Question: I need to change the color of my div button when the the user is logged in.

Once the user is logged in i want him seeing the "Download button" in red, like the "play now" button in the img.
This is the code now:
'''
#play_buttons
#instant_play.play_button
%p
= "#{t :"asiaplus.download_client"}"
.button
= "#{t :"asianplus.download_now"}"
#play_now.play_button
%p
%span.highlight
= "#{t :"asiaplus.web_based"}"
= "#{t :"asiaplus.live_dealer"}"
%a{:href => "#{live_casino_ho_lobby_asia_path(:tab => current_tab, :locale => current_locale)}", :class => "button", :title => "#{t :'asiaplus.play_now'}", :id => "ho_roulette"}
= "#{t :"asiaplus.play_now"}"
'''
'.button' is the class for the button "Download now" on the left and ':id => "ho_roulette"' gives the style for the "Play now" button on the right.
Ok this is my solution to achieve the Download now button style like the Play Now button when the user is logged in:
'''
#play_buttons
- if logged_in
#instant_play.play_button
%p
= "#{t :"asiaplus.download_client"}"
.button
= "#{t :"asianplus.download_now" :id => "ho_roulette"}"
#play_now.play_button
%p
%span.highlight
= "#{t :"asiaplus.web_based"}"
= "#{t :"asiaplus.live_dealer"}"
%a{:href => "#{live_casino_ho_lobby_asia_path(:tab => current_tab, :locale => current_locale)}", :class => "button", :title => "#{t :'asiaplus.play_now'}", :id => "ho_roulette"}
= "#{t :"asiaplus.play_now"}"
- else
#instant_play.play_button
%p
= "#{t :"asiaplus.download_client"}"
.button
= "#{t :"asianplus.download_now"}"
#play_now.play_button
%p
%span.highlight
= "#{t :"asiaplus.web_based"}"
= "#{t :"asiaplus.live_dealer"}"
%a{:href => "#{live_casino_ho_lobby_asia_path(:tab => current_tab, :locale => current_locale)}", :class => "button", :title => "#{t :'asiaplus.play_now'}", :id => "ho_roulette"}
= "#{t :"asiaplus.play_now"}"
'''
Basically i have used conditional statements adding ':id => "ho_roulette"' to my div button when the user is logged in.
Is this solution correct? i thought also i can use the status class active as other solution, but i did not want to touch my SASS file.
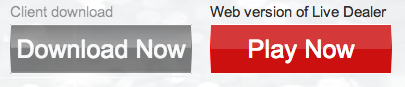
Answer: Your solution is good. Conditional CSS is the easiest solution.
You should dry it up though. Instead of having the whole thing in the if/else statement, simply do it for your 'id':
'''
#instant_play.play_button
%p
= t(:"asiaplus.download_client")
.button
= t(:"asianplus.download_now"), :id => ('ho_roulette' if logged_in)
#play_now.play_button
%p
%span.highlight
= t(:"asiaplus.web_based")
= t(:"asiaplus.live_dealer")
%a{:href => live_casino_ho_lobby_asia_path(:tab => current_tab, :locale => current_locale), :class => "button", :title => t(:'asiaplus.play_now'), :id => "ho_roulette"}
= t(:"asiaplus.play_now")
'''
## To consider:
- You should follow @apneadiving's advice to reformat your 't()'.- @charleyc is 100% right with regards to having 'id' unique. Consider using his solution and changing your SASS file... and your approach to your use of 'id' tags to define CSS rules. States (like 'active' or 'ho_roulette') should be CSS classes.